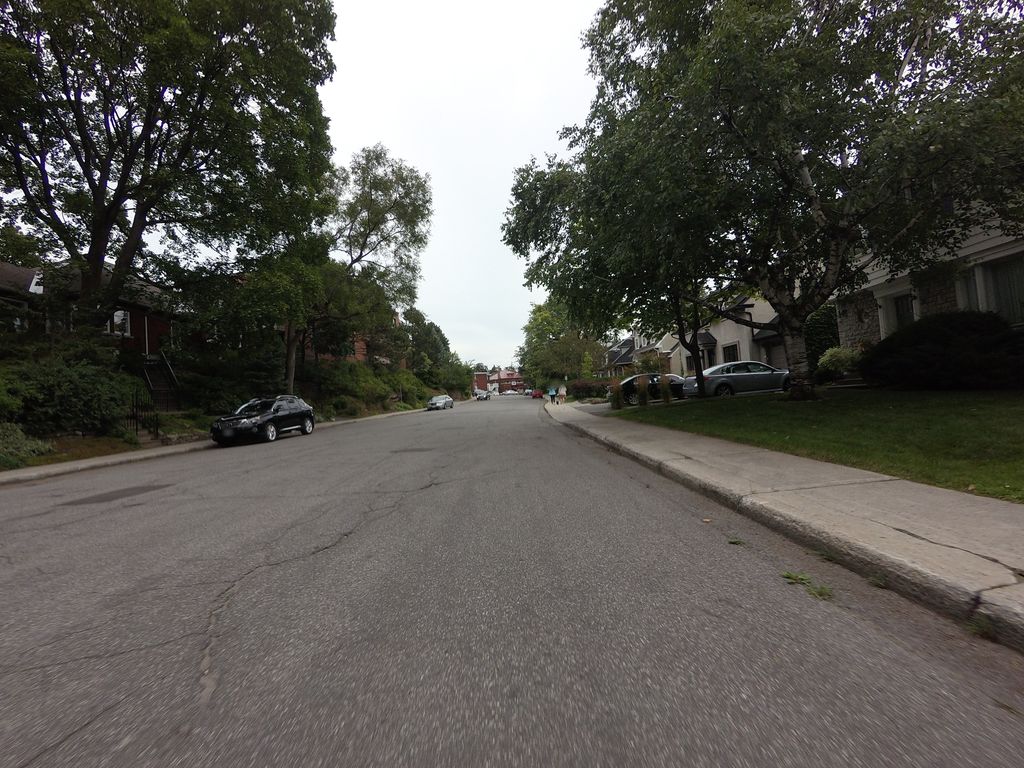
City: ottawa-gatineau